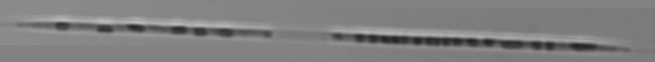
Label: Rhizosolenia